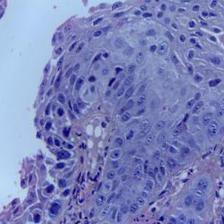
Diagnosis: OSCC